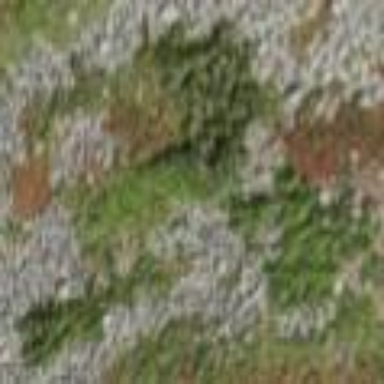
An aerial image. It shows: Landscape with heath vegetation.